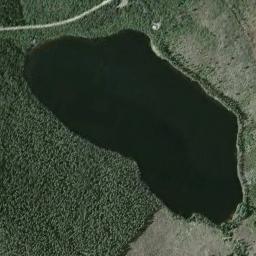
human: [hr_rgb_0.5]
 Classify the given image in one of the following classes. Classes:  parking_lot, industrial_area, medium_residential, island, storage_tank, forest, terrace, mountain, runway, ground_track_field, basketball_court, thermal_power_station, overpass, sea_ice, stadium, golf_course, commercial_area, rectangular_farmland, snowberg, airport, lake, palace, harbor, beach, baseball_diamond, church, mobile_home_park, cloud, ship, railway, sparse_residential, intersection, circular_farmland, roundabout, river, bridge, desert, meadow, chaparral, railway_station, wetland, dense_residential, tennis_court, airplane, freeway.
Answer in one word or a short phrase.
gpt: lake